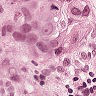
Metastatic tissue present: yes